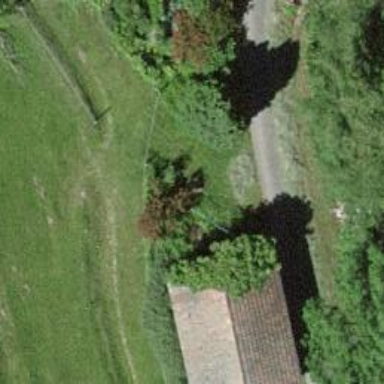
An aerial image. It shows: Rural barn.